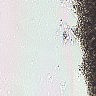
Metastatic tissue present: no